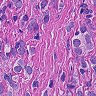
Metastatic tissue present: yes